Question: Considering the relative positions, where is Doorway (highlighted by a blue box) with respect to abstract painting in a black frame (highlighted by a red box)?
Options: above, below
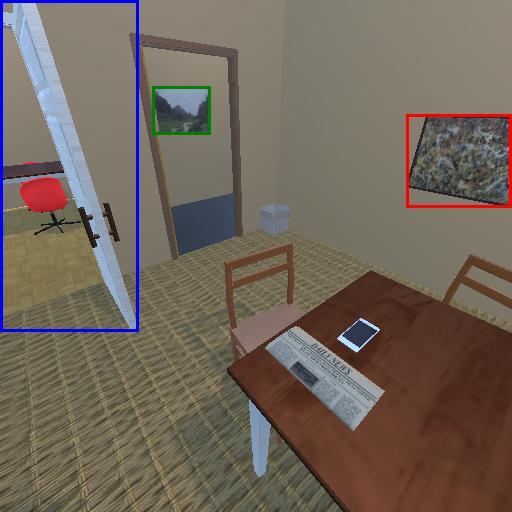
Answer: above